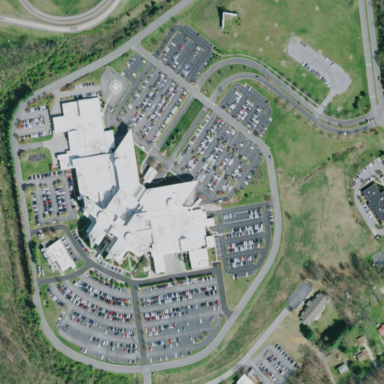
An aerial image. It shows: Hospital providing healthcare services.